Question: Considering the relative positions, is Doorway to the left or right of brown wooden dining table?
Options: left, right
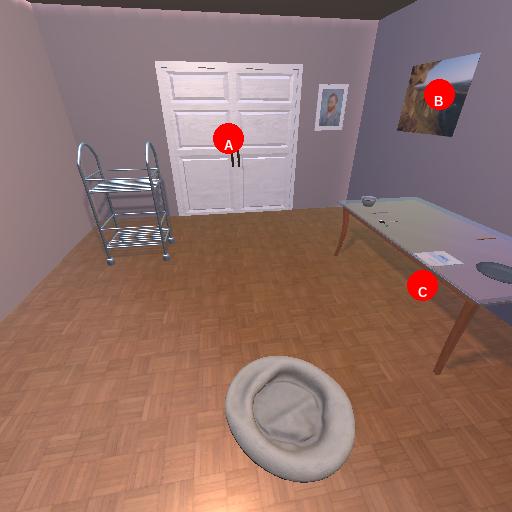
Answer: left